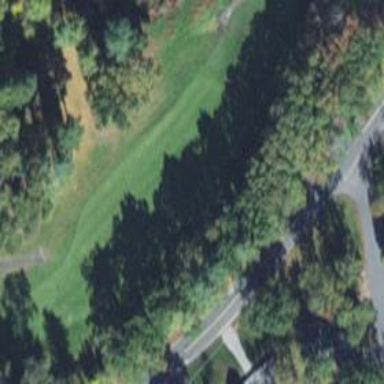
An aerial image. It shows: Golf hole.